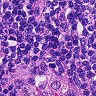
Metastatic tissue present: no